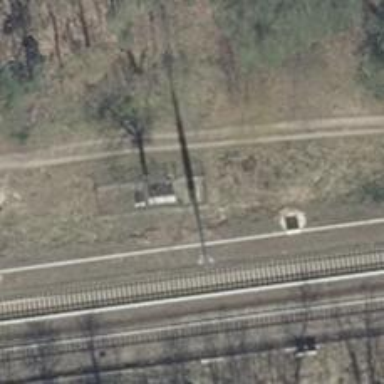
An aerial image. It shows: Communication tower.